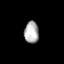
Tissue: lung
Cell type: Fibroblasts
Senescence score: 0.5693
Nuclear area (px): 311
Mean DAPI intensity: 174.457